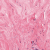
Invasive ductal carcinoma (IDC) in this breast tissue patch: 0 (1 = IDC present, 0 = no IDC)